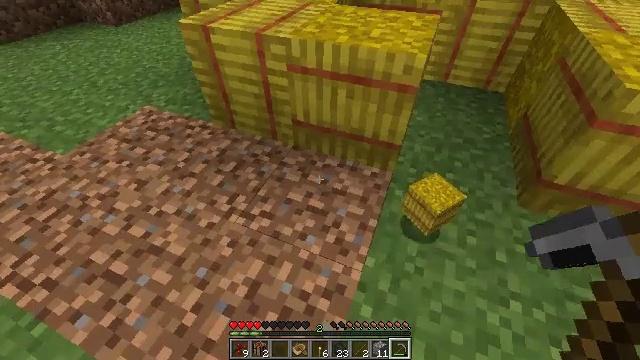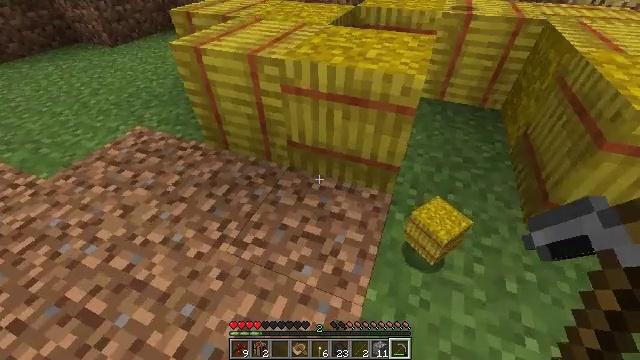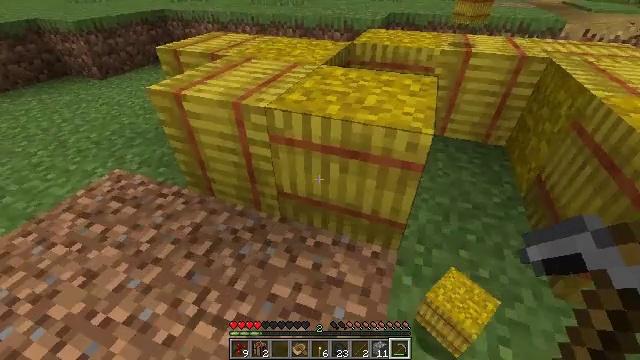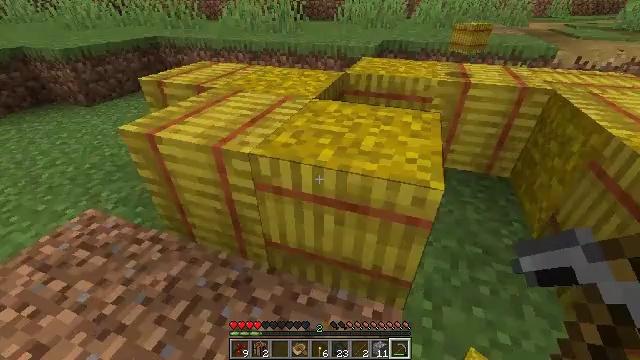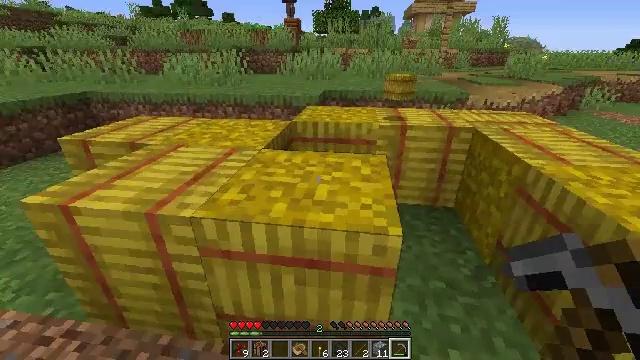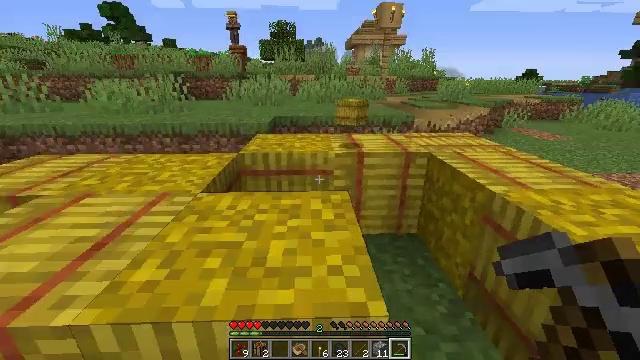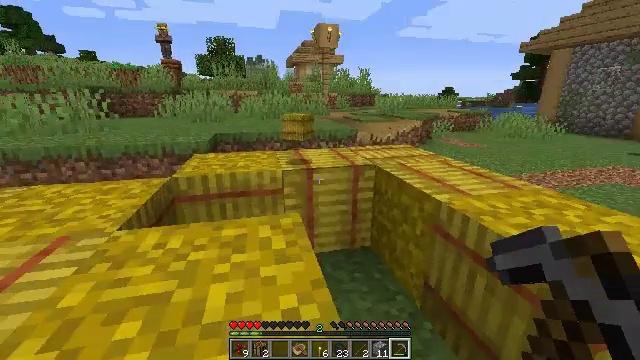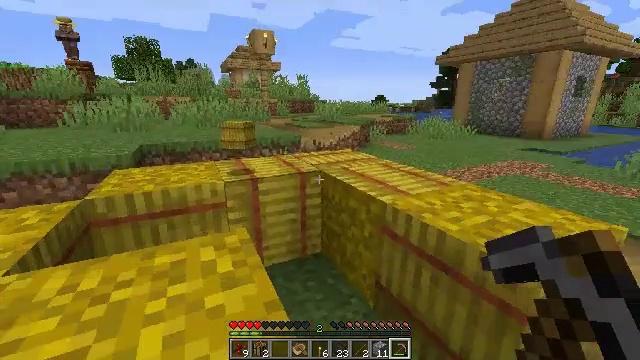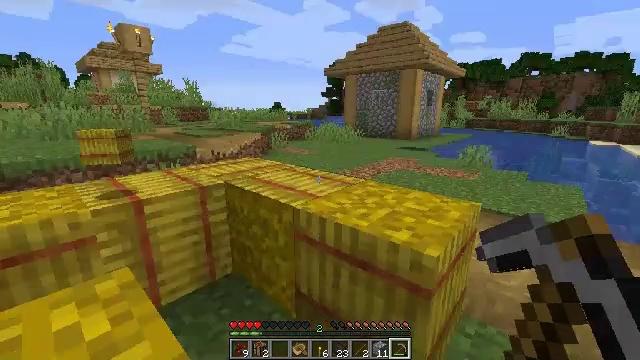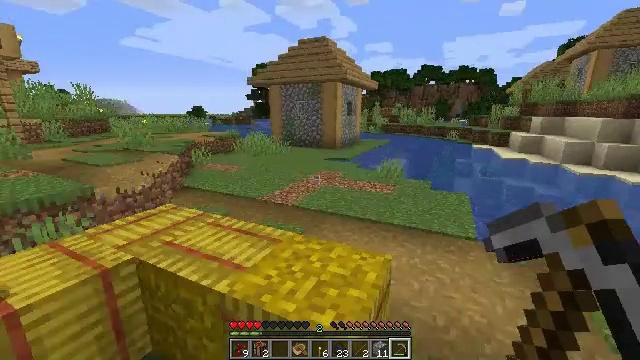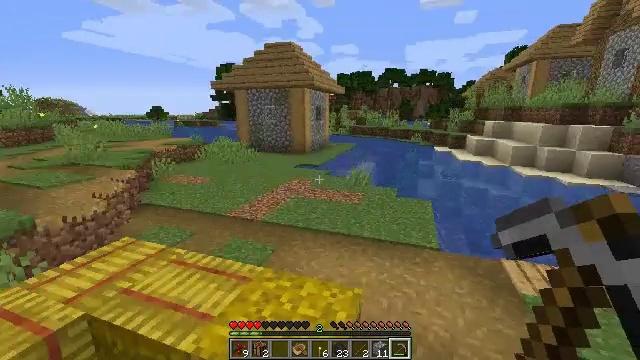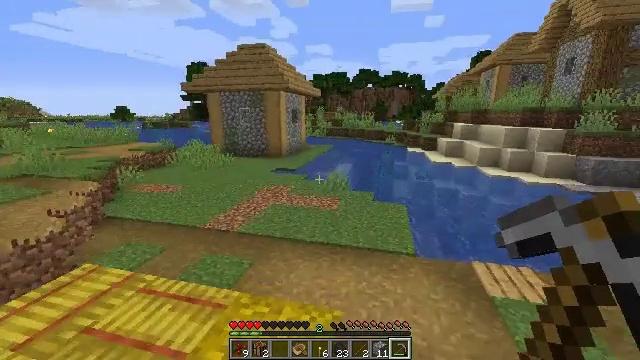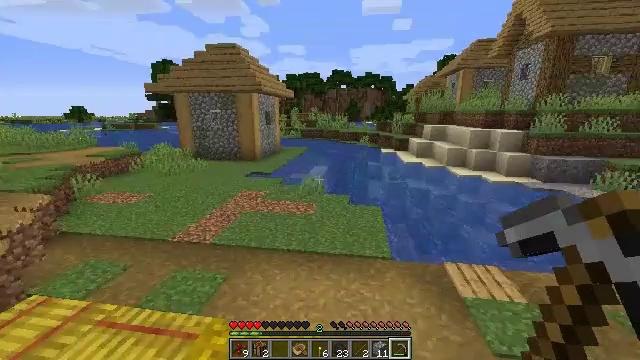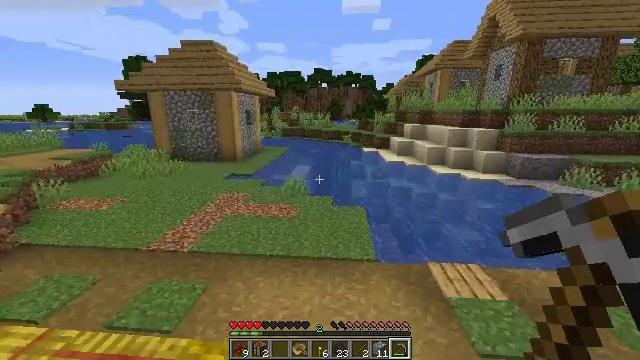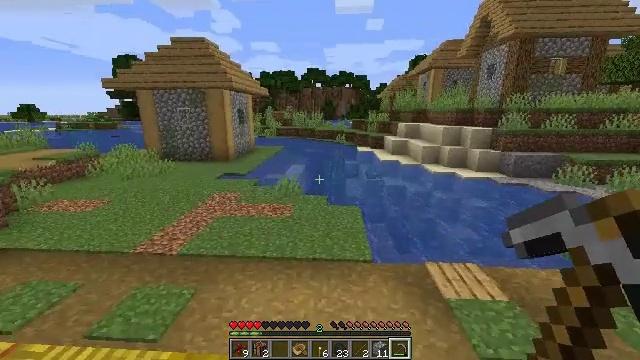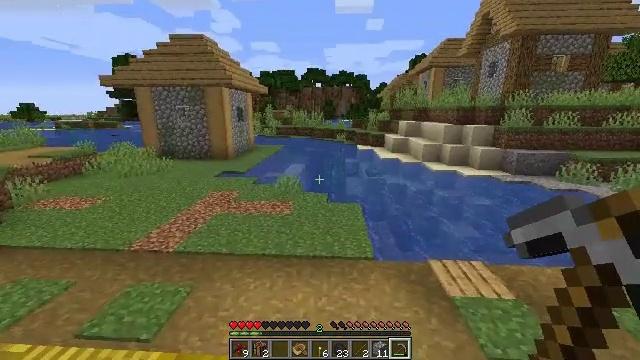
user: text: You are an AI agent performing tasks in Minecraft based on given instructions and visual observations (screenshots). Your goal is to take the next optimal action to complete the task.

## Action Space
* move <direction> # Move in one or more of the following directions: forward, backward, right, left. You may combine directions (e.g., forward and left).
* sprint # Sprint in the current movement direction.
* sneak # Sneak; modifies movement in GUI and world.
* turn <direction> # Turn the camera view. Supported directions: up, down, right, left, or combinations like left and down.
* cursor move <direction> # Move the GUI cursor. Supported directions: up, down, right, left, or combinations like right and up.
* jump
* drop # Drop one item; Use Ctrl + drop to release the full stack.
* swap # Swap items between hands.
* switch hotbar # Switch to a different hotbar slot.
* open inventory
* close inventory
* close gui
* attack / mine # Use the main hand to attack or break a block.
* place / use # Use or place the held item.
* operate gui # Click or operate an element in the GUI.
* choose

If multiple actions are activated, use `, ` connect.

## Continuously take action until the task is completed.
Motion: motion action
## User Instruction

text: Mine the white bed.
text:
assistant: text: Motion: move forward, turn up
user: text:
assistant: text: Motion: move forward, turn right and up
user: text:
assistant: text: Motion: move forward, turn right and up
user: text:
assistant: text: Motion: move forward, turn right and up
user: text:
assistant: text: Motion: move forward, turn right and up
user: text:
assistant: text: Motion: move forward, turn right and up
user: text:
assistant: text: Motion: move forward, turn right and up
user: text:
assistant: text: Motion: move forward, turn right and up, jump
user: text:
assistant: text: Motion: move forward, turn right, jump
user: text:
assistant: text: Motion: move forward, turn right, jump
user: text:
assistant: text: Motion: move forward, turn right, jump
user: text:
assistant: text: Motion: move forward, turn right
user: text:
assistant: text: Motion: move forward, turn right
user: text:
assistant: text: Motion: move forward, turn right
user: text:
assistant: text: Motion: move forward
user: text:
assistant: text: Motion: move forward, jump
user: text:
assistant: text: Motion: move forward, turn right and up, jump
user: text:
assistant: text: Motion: move forward, turn right and up, jump
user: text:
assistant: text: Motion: move forward, turn right and up, jump
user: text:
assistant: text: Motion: move forward, turn right and up, jump
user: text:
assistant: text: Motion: move forward, turn right and up, jump
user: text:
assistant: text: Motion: move forward, turn right and up, jump
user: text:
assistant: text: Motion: move forward, turn right
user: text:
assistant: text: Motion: move forward
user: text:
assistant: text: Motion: move forward
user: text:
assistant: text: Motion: move forward
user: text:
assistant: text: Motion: move forward
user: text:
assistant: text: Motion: move forward
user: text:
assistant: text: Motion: move forward
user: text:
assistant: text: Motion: move forward